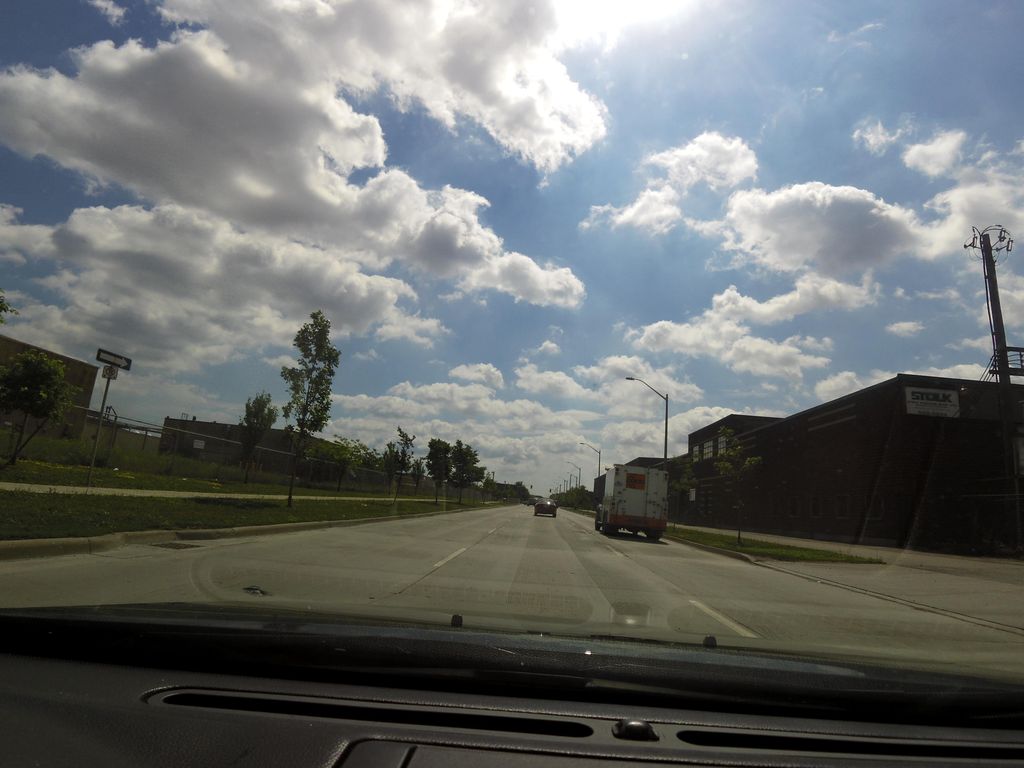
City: hamilton